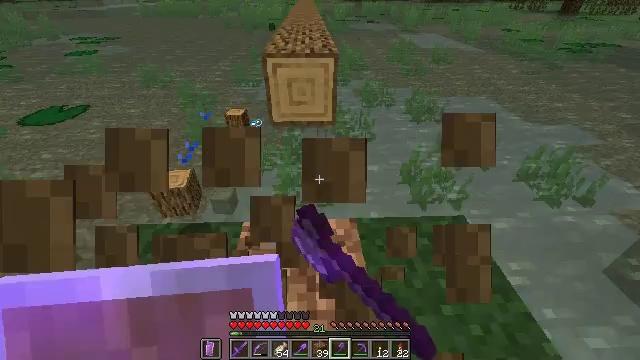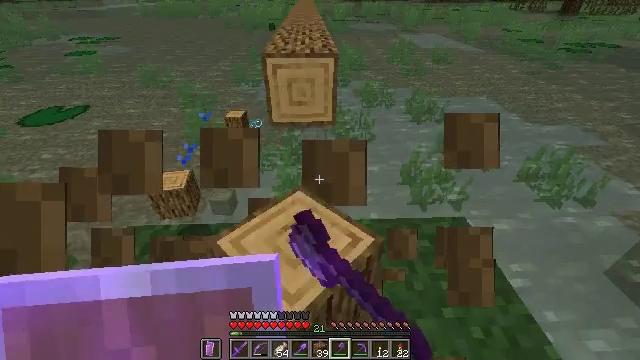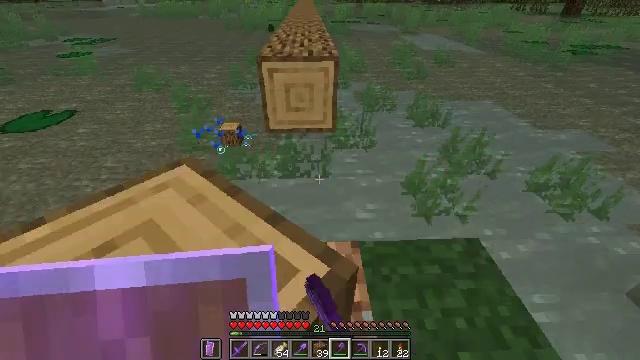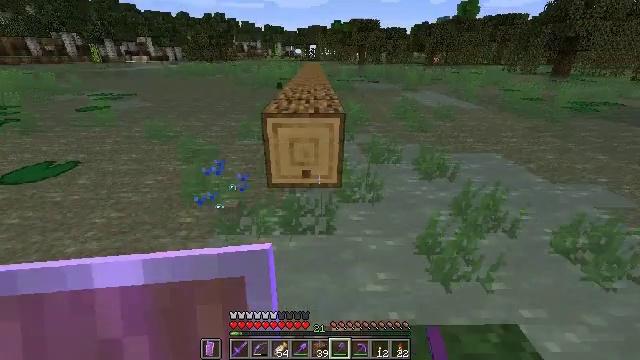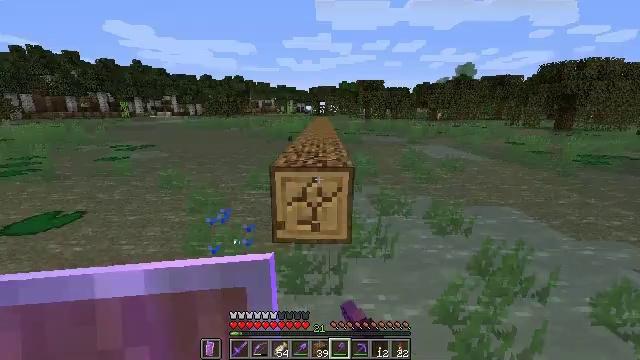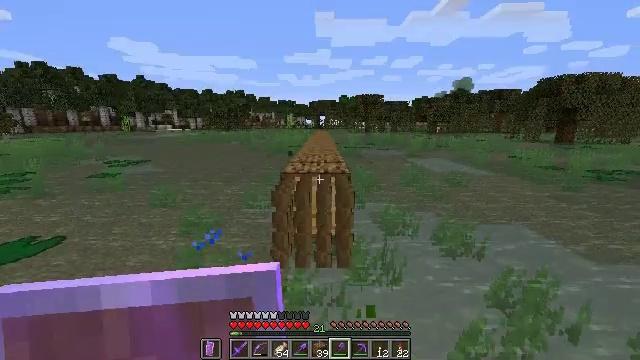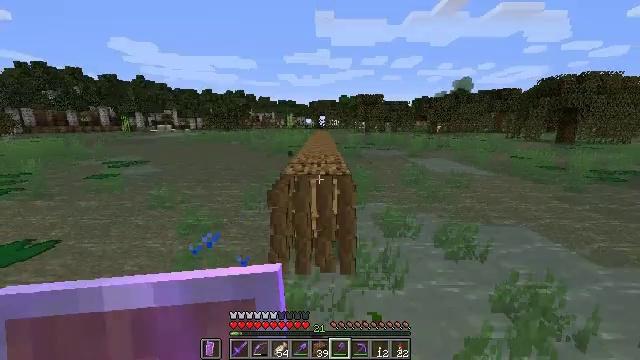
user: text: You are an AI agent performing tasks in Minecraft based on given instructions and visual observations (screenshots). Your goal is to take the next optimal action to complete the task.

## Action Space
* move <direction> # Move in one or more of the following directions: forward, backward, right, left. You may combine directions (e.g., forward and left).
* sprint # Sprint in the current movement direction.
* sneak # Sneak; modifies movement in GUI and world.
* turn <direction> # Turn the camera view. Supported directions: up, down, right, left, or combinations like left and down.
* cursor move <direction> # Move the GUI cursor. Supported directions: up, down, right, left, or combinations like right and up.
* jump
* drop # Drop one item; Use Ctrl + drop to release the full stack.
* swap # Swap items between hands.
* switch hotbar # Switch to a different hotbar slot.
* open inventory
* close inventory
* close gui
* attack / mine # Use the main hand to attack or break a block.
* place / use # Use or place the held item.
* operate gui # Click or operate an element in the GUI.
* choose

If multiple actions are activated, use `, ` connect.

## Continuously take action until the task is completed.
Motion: motion action
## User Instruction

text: Harvest seagrass from the waterbed.
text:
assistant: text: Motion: move forward, attack / mine
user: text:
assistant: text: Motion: move forward, attack / mine
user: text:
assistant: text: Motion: move forward, turn left and up, attack / mine
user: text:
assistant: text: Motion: move forward, turn left and up, attack / mine
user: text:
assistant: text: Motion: move forward, turn up, attack / mine
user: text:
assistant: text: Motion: move forward, attack / mine
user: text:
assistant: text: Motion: attack / mine